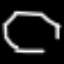
Label: octagon